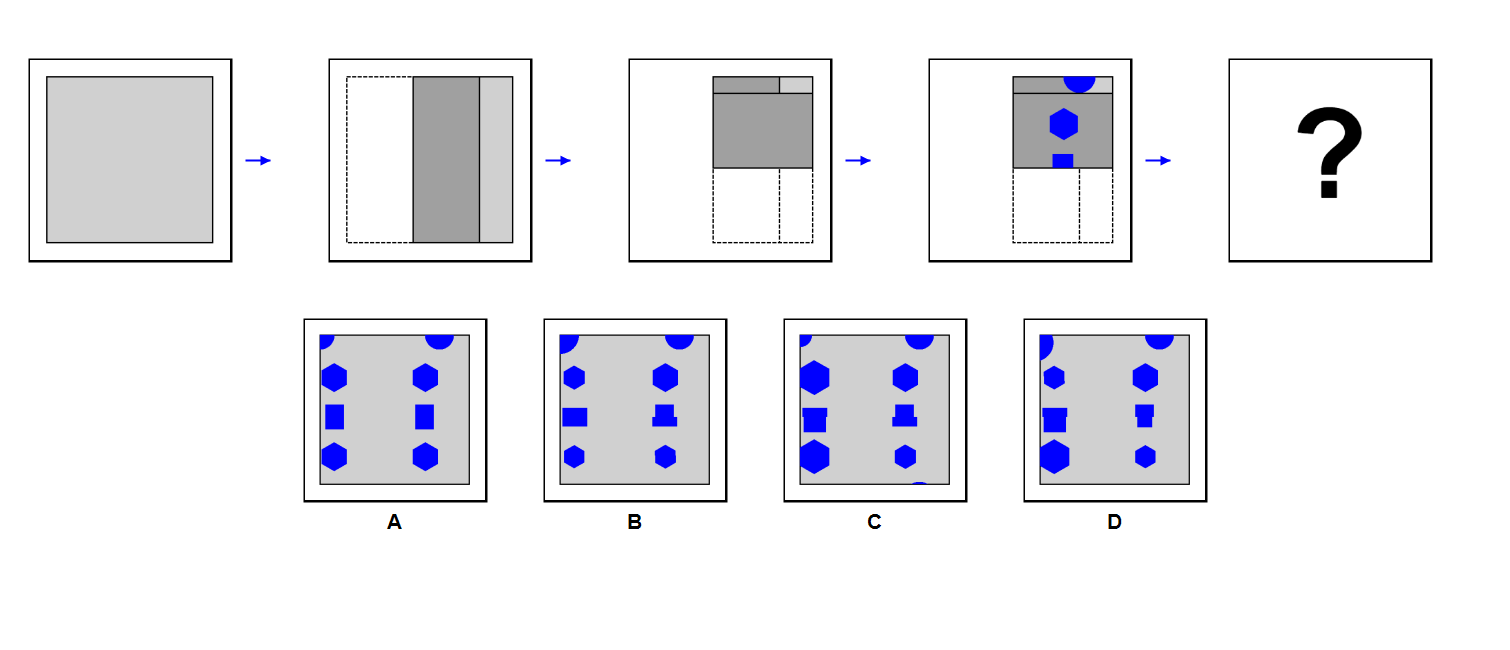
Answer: A